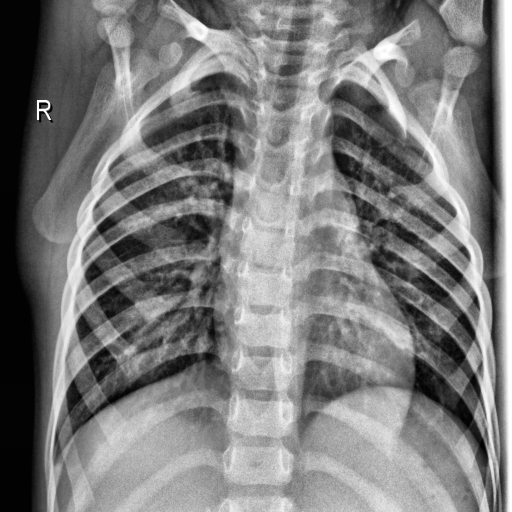
Finding: NORMAL